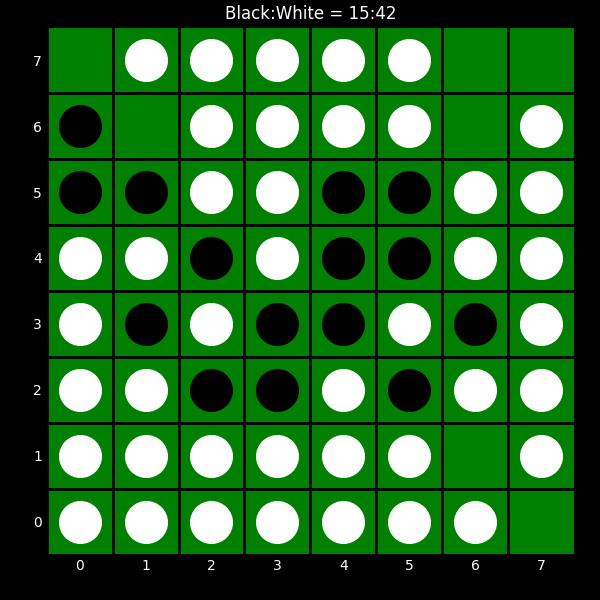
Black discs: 15
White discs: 42